八年级 · 度量几何学
如图, 在 $R t \triangle A B C$ 与 $R t \triangle D C B$ 中, 已知 $\angle A=\angle D=90^{\circ}$, 请你添加一个条件 (不添加字母和辅助线),使 $R t \triangle A B C \cong R t \triangle D C B$, 你添加的条件是

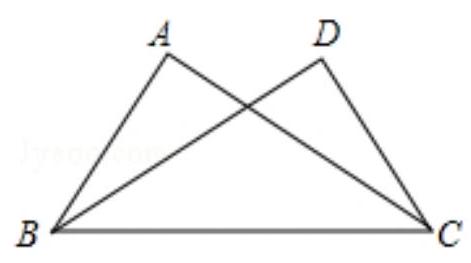
答案: $A B=D C$